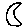
Label: moon